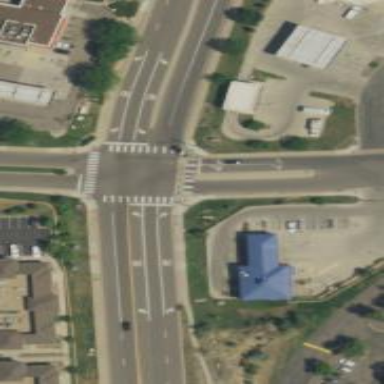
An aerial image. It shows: Marked crossing with zebra markings on the road.